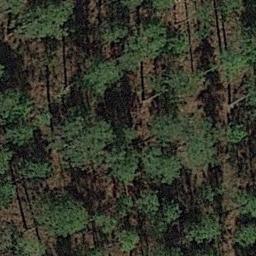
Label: forest